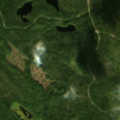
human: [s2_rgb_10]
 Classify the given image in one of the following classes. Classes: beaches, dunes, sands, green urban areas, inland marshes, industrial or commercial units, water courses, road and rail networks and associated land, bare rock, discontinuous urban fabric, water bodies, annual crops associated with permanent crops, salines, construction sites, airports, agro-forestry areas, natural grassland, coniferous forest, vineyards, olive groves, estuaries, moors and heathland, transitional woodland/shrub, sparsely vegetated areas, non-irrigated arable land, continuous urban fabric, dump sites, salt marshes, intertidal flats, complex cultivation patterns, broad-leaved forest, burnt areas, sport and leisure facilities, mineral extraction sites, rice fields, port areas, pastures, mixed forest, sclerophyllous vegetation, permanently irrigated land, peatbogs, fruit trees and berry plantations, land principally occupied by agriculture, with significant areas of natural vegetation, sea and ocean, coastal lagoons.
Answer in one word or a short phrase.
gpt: coniferous forest